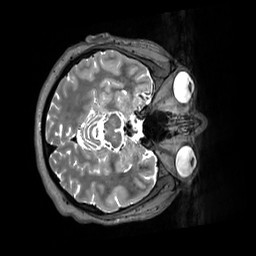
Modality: T2w
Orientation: axial
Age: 24
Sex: female
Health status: healthy
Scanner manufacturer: siemens
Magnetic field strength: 3 T
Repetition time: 3.2 s
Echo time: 0.412 s